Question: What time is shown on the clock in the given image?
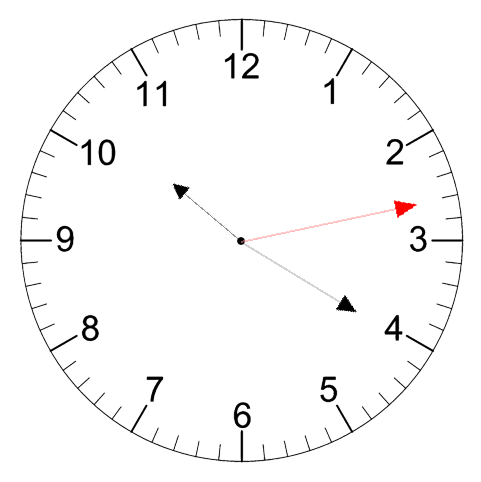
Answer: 10:20:13